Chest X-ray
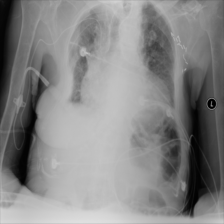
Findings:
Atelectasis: negative
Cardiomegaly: positive
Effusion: negative
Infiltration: positive
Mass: negative
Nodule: negative
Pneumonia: negative
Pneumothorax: negative
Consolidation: negative
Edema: negative
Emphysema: negative
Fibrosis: negative
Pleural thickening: negative
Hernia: negative